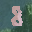
Label: 8